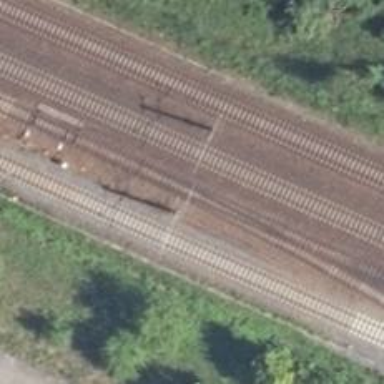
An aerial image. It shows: Railway milestone with catenary mast.